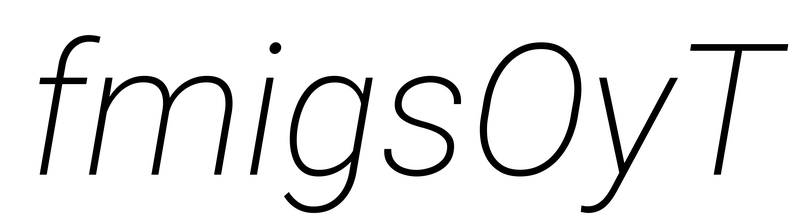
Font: Roboto-Italic_ExtraLight_Italic